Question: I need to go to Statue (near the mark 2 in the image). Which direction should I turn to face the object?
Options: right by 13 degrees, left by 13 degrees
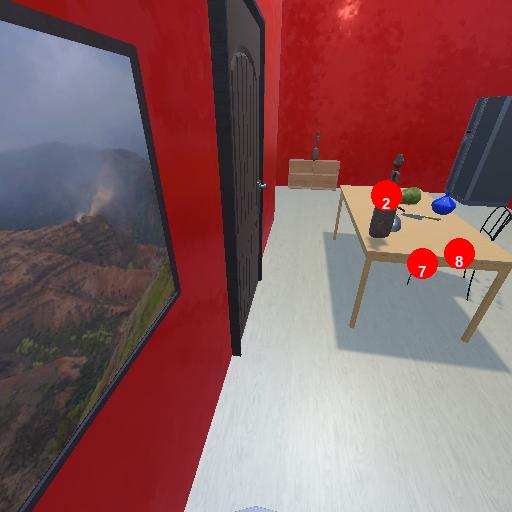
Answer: right by 13 degrees